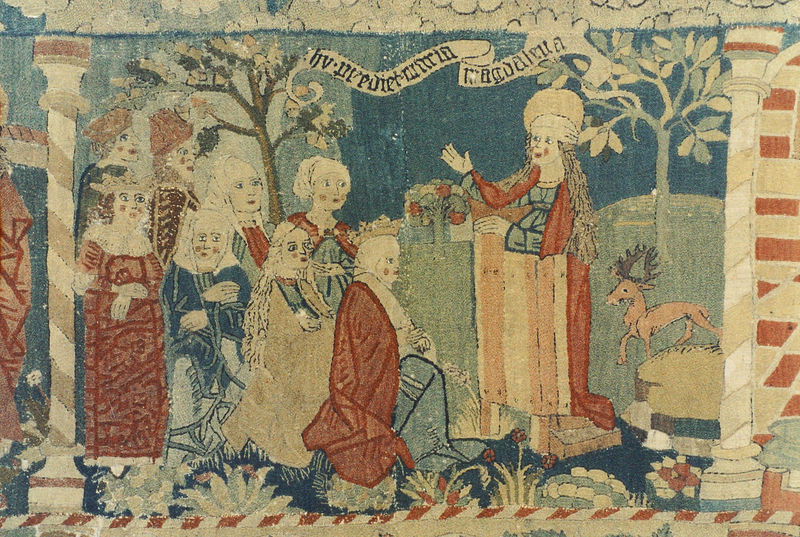
Titel: Bildvita Maria Magdalenas
Standort: Erfurt, Ursulinenkloster (EU - D - Thüringen)
Schlagwörter: baum, blau, weiß, bäume, frauen, grün, blumen, bunt, kleid, männer, säule, säulen, rot, tuch, wiese, teppich, versammlung, blass, bild, gewand, haare, krone, wald, schrift, rede, könig, ansprache, tapete, knien, beten, heiligenschein, hirsch, reh, mittelalter, andacht, gemeinde, krönung, segen, predigt, königin, geweih, heilig, maria, madonna, magdalena, anbetung, lesung, säulene, wei´, geschenke, vortrag, kniet, verblasst, latain, wandbehand, herrinen, pfalnezen